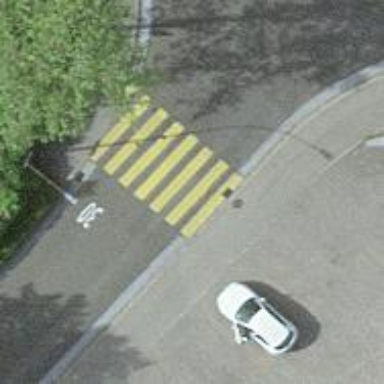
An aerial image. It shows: Kerb serving as barrier.